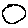
Label: circle